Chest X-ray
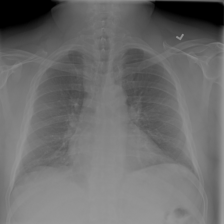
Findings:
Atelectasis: negative
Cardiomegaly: negative
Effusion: negative
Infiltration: negative
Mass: negative
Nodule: negative
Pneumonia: negative
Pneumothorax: negative
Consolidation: negative
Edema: negative
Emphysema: negative
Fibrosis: negative
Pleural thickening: negative
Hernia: negative